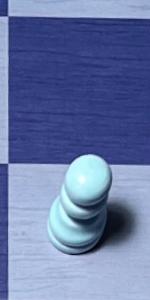
Label: Pawn_White